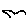
Label: bird